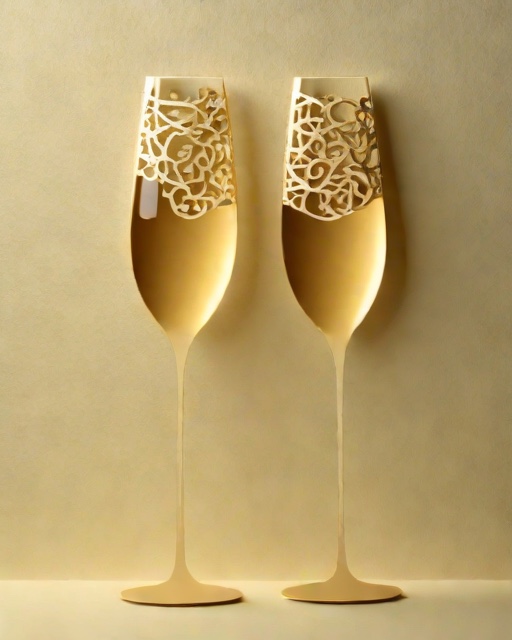
Category: Congratulations